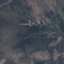
Land use / land cover: HerbaceousVegetation